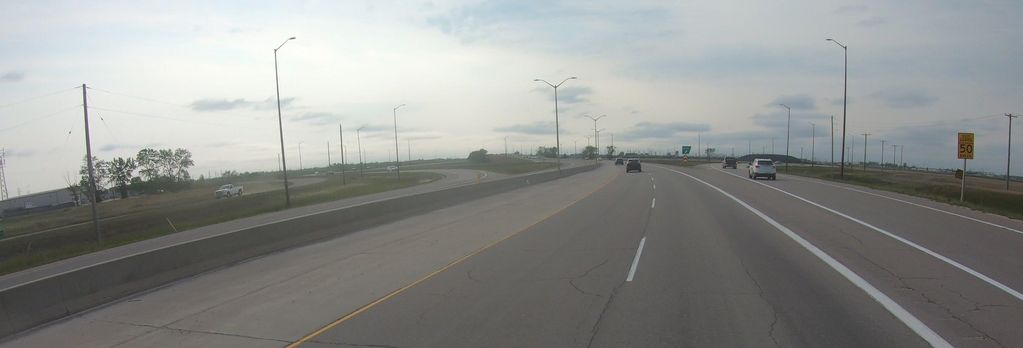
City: winnipeg